Question: '''
<img src="img/commentBelowIcon.png" width="26" height="26" class="left" /><h3>Add Comment</h3>
<?php if(!empty($_GET['pID'])) $the_pID = mysql_real_escape_string($_GET['pID']); $thedt = date("Y-m-d");?>
<form action="inc/q/prof.php?pID=<?php echo $the_pID; ?>" method="post" id="addition">
<div class="field required">
<select id="courseInfoDD" class="verifyText" name="courseInfoDD" tabindex="1">
<option disabled="disabled">Course...</option>
<?php while($row3 = $sth3->fetch(PDO::FETCH_ASSOC))
{echo "<option value=". $row3['cID'] . ">" .$row3['prefix']." ".$row3['code']."</option>";}
?>
</select>
</div>
<div class="field required">
<select id="commQuarter" class="verifyText" name="commQuarter" tabindex="2" >
<option disabled="disabled">Quarter...</option>
<option value="Fall">Fall</option>
<option value="Winter">Winter</option>
<option value="Spring">Spring</option>
<option value="Summer">Summer</option>
</select>
</div>
<div class="field required">
<select id="commYr" name="commYr" class="verifyText" tabindex="3">
<option disabled="disabled">Year...</option>
<?php $startdate = 2000;$enddate = date("Y");$years = range ($startdate,$enddate);foreach($years as $year){echo "<option value='$year'>$year</option>";}?>
</select>
</div>
<div class="field required">
<select id="commExp" class="verifyText" name="commExp" tabindex="4" >
<option disabled="disabled">Overall Experience</option>
<option value="1">Positive</option>
<option value="2">Neutral</option>
<option value="3">Negative</option>
</select>
</div>
<div class="field required">
<textarea type="text" id="addComment" class="verifyText" name="addComment" tabindex="5" value="Enter comment"></textarea></div>
<input type="hidden" name="dt" value="<?php echo $thedt; ?>" />
<input type="hidden" name="pID" value="<?php echo $the_pID; ?>" />
<div class="field required">
Accept Terms?
Yes:&nbsp;<input type="radio" name="terms" value="Yes" id="accepting" tabindex="6" />
No:&nbsp;<input type="radio" name="terms" value="No" id="accepting" tabindex="7" />
</div>
<p class="iferror">Please correct the above.</p>
<input type="submit" name="submit" id="submit" tabindex="8" />
</form>
</div>
</div>
<?php // Get select box options
$pID3 = filter_input(INPUT_GET, 'pID', FILTER_SANITIZE_NUMBER_INT);
$pdo3 = new PDO('mysql:host=###;dbname=###', $u, $p);
$pdo3->setAttribute( PDO::ATTR_ERRMODE, PDO::ERRMODE_EXCEPTION );
$sth3 = $pdo3->prepare('
SELECT pID, C.cID, C.prefix, C.code
FROM Department D, Course C, Professor P
WHERE pID = ?
AND D.dID = C.dID
AND D.dID = P.dID;
');
$sth3->execute(array(
$pID3
));
?>
'''
I get submitted data that looks like this:

How do I get a value for 'cID' to submit as well? Can someone show me what I need to put in my php?
Thanks
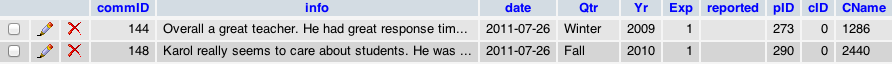
Answer: execute
'''
$cid = mysql_insert_id();
'''
after
'''
$sth3->execute(array(
$pID3
));
'''
link <URL>
hope helps
:)